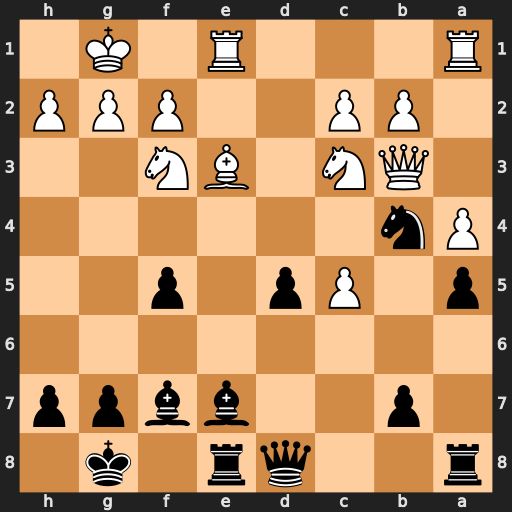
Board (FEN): r2qr1k1/1p2bbpp/8/p1Pp1p2/Pn6/1QN1BN2/1PP2PPP/R3R1K1
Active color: b
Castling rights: -
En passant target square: -
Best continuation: d4 Qxf7+ Kxf7